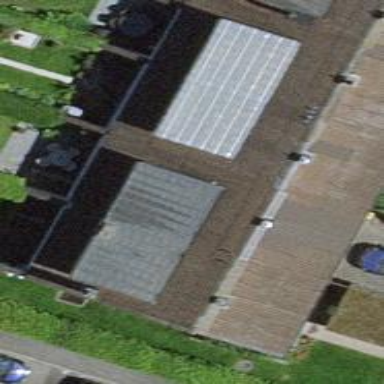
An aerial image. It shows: Terrace building.